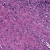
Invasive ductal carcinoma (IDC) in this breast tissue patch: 1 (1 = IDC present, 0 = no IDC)